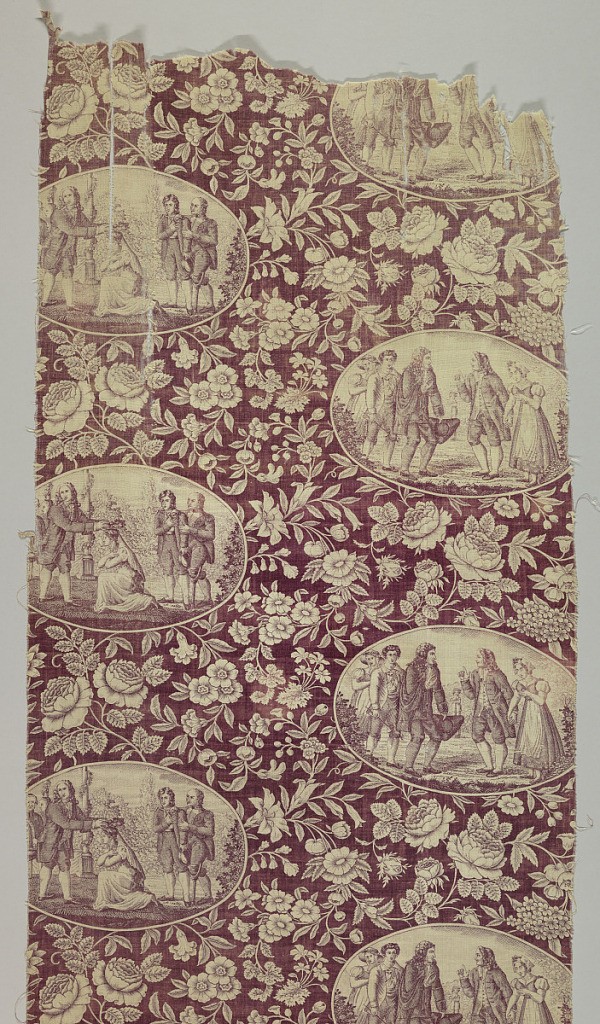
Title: Textile
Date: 1801–25
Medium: cotton Technique: printed by engraved roller on plain weave
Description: Fragment of pattern with offset arrangement of oval medallions containing scenes of courtship and marriage purple super-imposed on a floral vine pattern on a purple background.